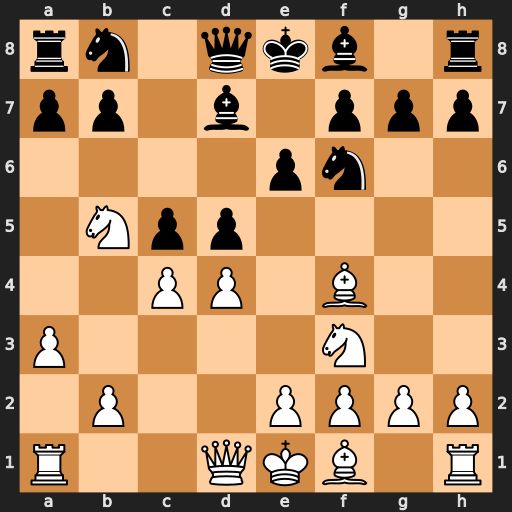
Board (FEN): rn1qkb1r/pp1b1ppp/4pn2/1Npp4/2PP1B2/P4N2/1P2PPPP/R2QKB1R
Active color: w
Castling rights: KQkq
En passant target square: -
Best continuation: Nc7+ Qxc7 Bxc7